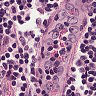
Metastatic tissue present: no